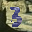
Label: 3